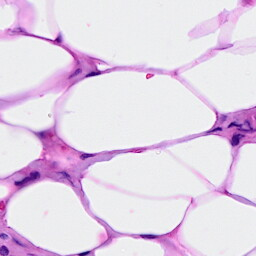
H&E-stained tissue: Breast